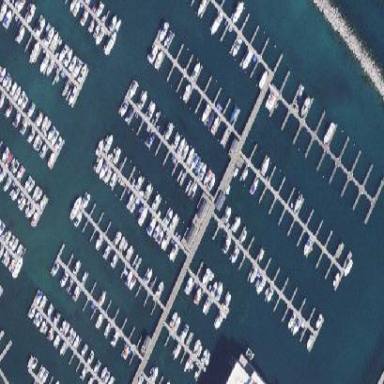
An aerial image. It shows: Marina area for leisure land.